Question: I have a web page:

then I do a click arrow right is changed next artikel details and then I do a click arrow left is displaied a preview artikel. I want to do this now then do a drag and drop to left and right to change the artikel.
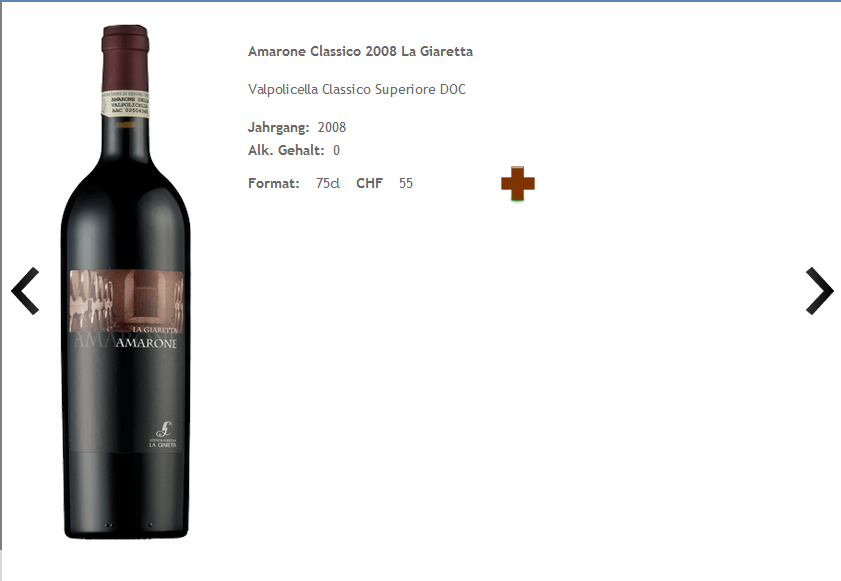
Answer: This might be what you are looking for ==> <URL>.